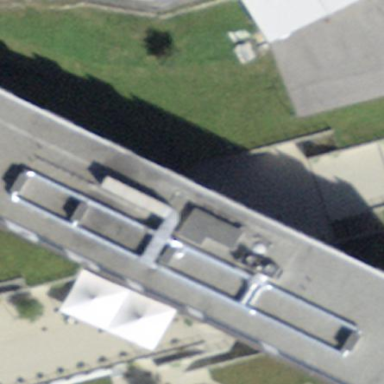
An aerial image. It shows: Hospital building.